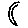
Label: moon